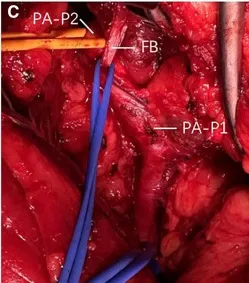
Intraoperative exploration, and ,left popliteal artery autologous saphenous vein bypass.
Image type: medical_photograph (other_medical_photograph)